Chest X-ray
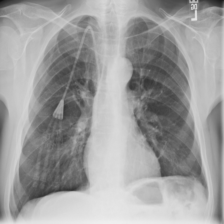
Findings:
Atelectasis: positive
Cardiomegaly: negative
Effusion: negative
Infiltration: negative
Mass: negative
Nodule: negative
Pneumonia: negative
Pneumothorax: negative
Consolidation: negative
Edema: negative
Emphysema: negative
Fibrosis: negative
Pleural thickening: negative
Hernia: negative